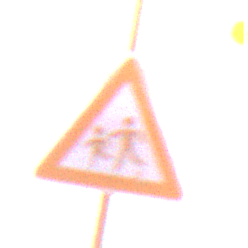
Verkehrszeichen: KinderRechts
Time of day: SunriseSunset
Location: Outdoor (Urban)
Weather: Clear
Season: NotSpecified
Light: Natural